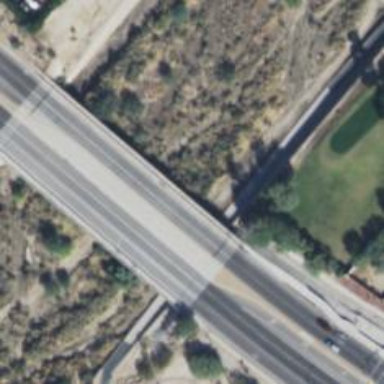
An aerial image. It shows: Footway road on bridge.